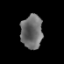
Tissue: prostate
Cell type: T cells
Senescence score: 0.1953
Nuclear area (px): 713
Mean DAPI intensity: 109.603